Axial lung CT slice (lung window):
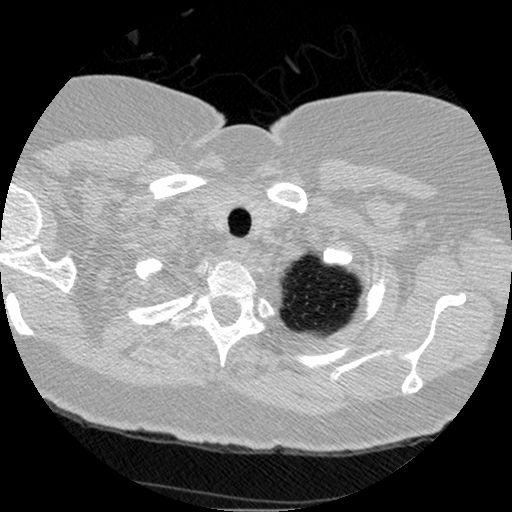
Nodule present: no